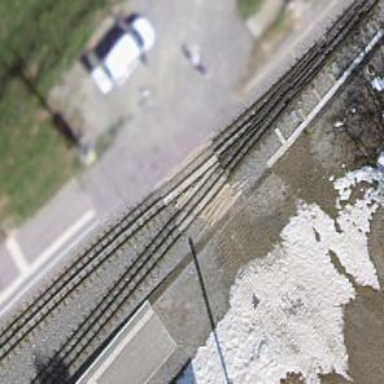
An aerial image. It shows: Level crossing along the railway.